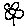
Label: flower